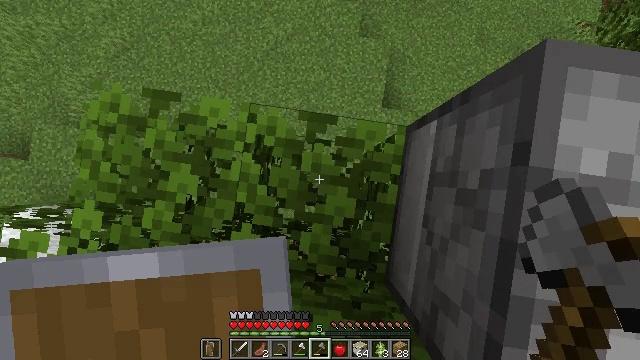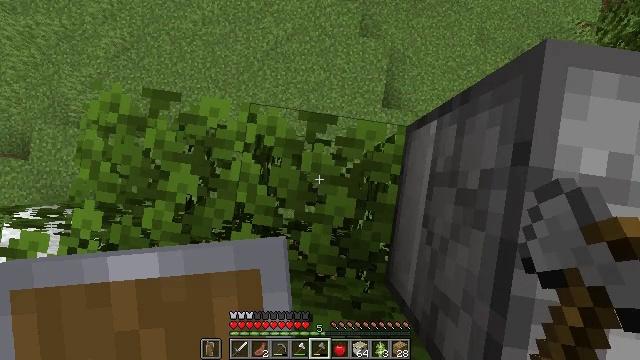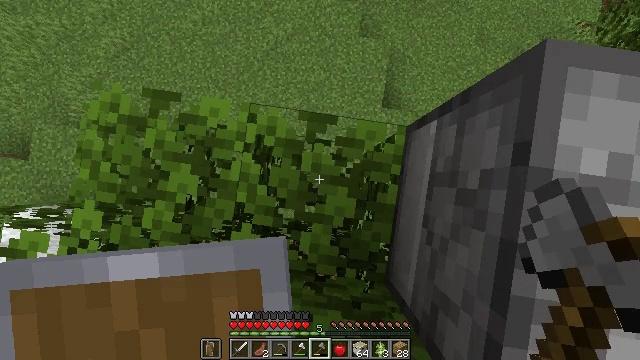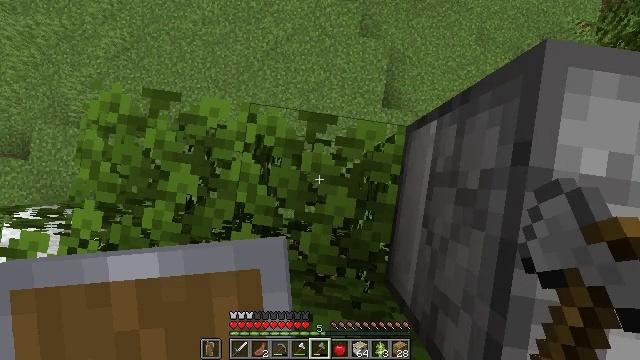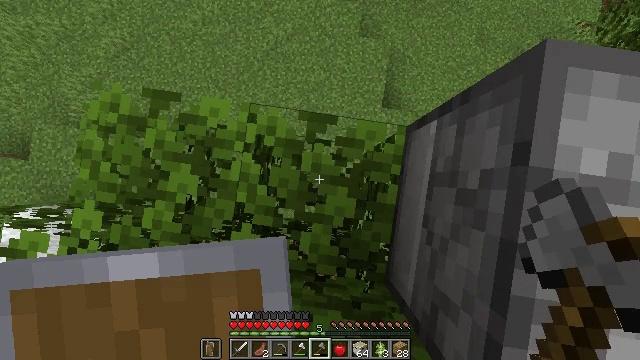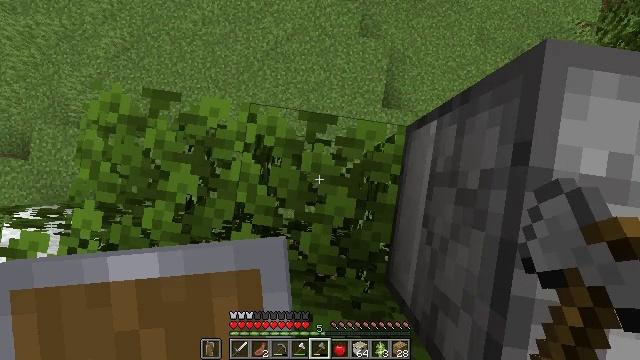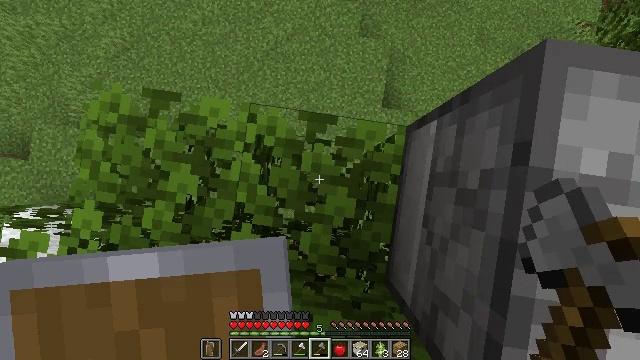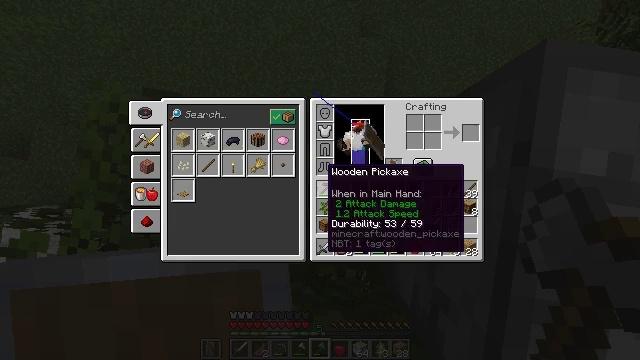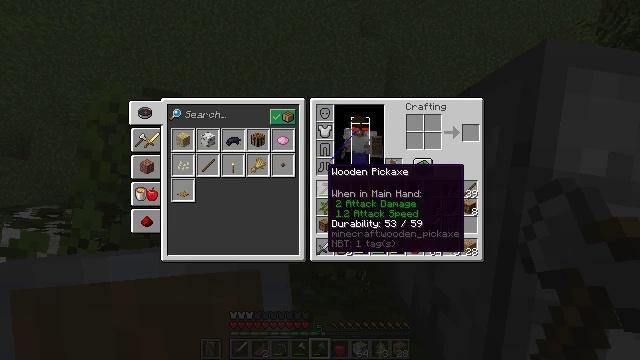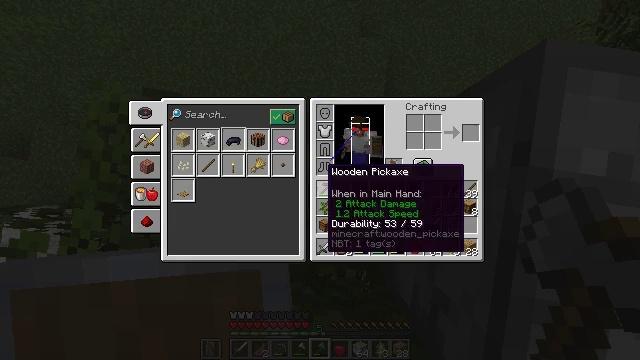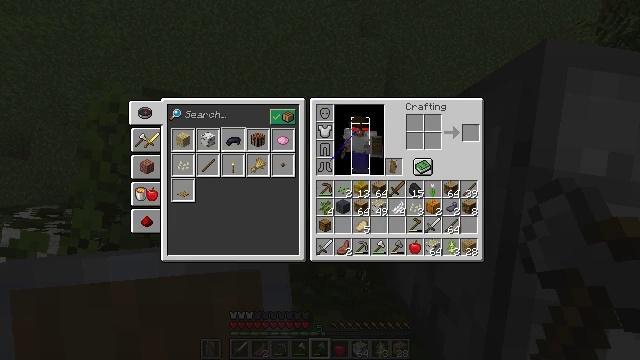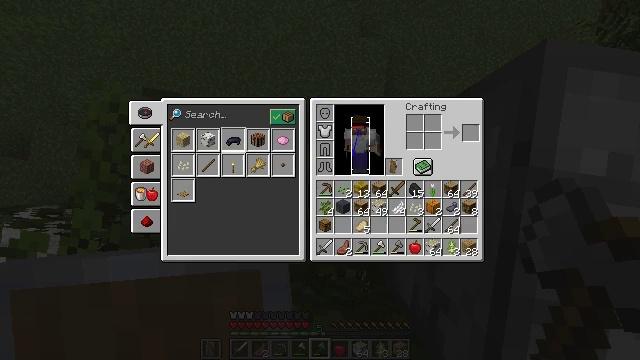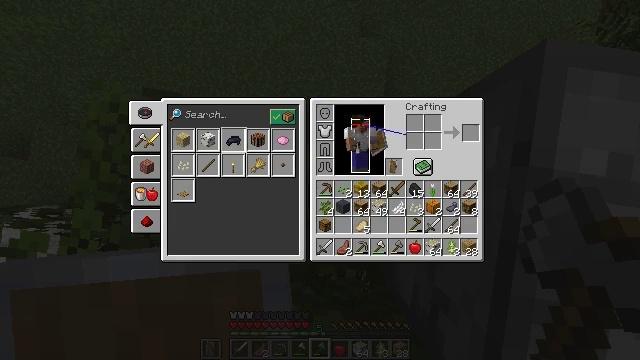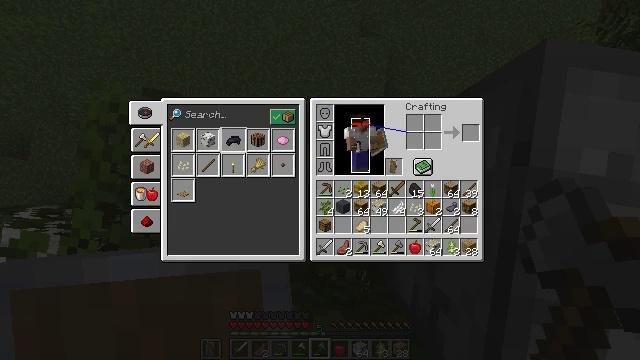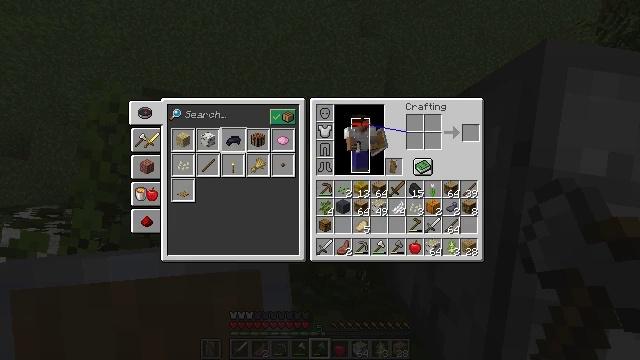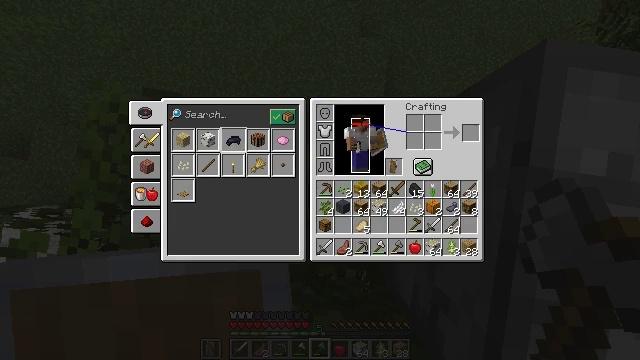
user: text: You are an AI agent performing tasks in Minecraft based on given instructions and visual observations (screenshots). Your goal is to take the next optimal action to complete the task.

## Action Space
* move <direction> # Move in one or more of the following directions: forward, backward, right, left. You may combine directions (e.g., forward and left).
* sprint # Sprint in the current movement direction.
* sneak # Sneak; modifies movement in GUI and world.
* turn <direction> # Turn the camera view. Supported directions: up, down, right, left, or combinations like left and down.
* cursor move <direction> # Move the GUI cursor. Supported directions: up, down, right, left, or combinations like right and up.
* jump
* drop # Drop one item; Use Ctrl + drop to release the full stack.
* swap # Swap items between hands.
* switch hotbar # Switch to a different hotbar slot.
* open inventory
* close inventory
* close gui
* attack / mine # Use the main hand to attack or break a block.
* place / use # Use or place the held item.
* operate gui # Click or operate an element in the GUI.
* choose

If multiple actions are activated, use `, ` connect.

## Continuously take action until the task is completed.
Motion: motion action
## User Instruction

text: Get the furnace back into your inventory.
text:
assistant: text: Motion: no_op
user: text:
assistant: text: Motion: no_op
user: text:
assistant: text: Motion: no_op
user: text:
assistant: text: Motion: no_op
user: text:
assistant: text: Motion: no_op
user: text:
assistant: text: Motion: no_op
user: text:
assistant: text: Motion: no_op
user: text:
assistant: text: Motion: no_op
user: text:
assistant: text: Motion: no_op
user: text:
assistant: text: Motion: open inventory
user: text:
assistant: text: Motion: open inventory
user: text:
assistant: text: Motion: open inventory
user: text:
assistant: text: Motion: cursor move right and up
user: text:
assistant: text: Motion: cursor move right and up
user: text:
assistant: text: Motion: cursor move right
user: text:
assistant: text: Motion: no_op
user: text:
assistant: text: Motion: no_op
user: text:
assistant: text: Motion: no_op
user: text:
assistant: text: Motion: no_op
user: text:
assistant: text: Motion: no_op
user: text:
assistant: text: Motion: no_op
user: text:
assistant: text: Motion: no_op
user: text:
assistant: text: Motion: no_op
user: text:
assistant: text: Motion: no_op
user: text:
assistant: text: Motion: no_op
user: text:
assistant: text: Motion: no_op
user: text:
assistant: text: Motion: no_op
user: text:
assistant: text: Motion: no_op
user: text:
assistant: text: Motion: no_op
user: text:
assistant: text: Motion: no_op